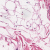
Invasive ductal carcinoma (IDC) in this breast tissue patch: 0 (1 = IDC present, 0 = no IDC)